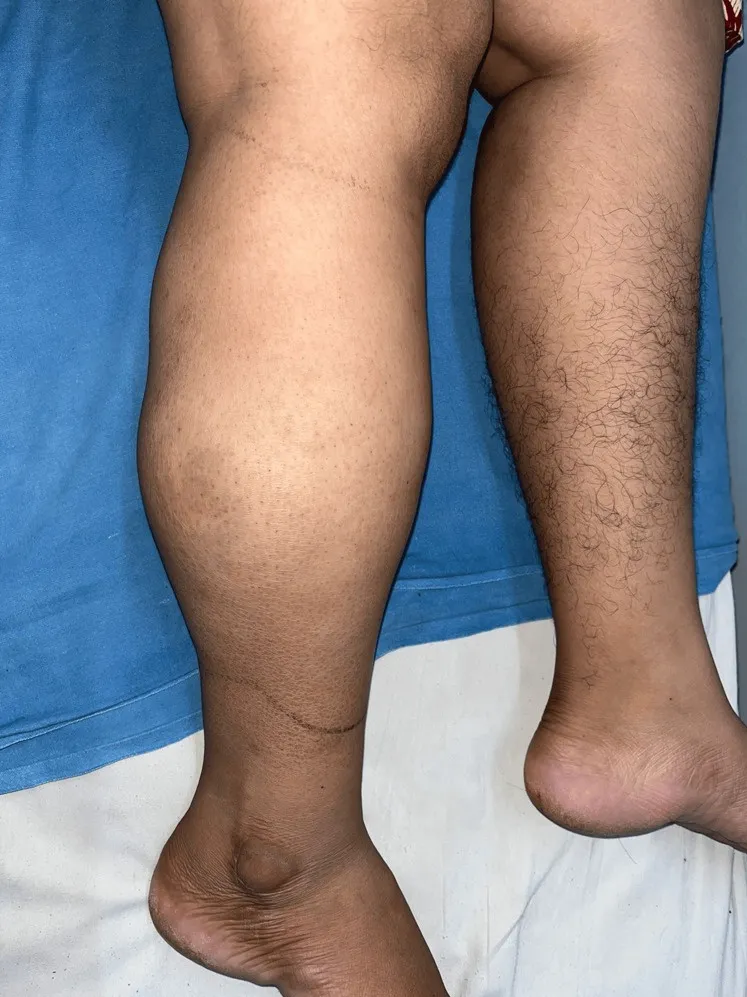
Preoperative view (lateral).
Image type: medical_photograph (skin_photograph)